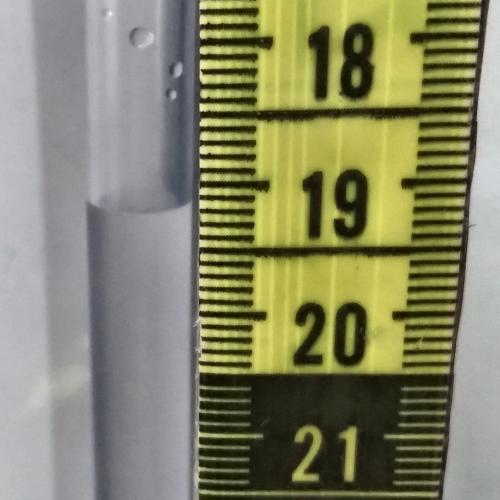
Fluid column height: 19.2 cm